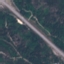
Land use / land cover class: Highway